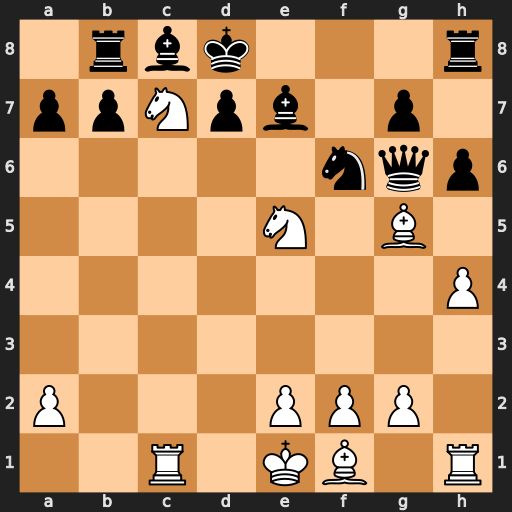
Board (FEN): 1rbk3r/ppNpb1p1/5nqp/4N1B1/7P/8/P3PPP1/2R1KB1R
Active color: w
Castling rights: K
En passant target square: -
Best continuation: Nxg6 hxg5 Nxh8 Bb4+ Kd1